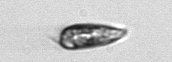
Label: Prorocentrum_triestinum